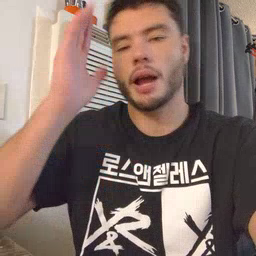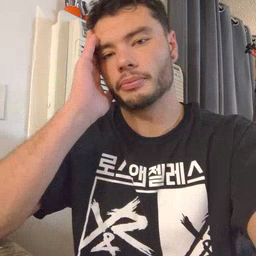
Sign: nap